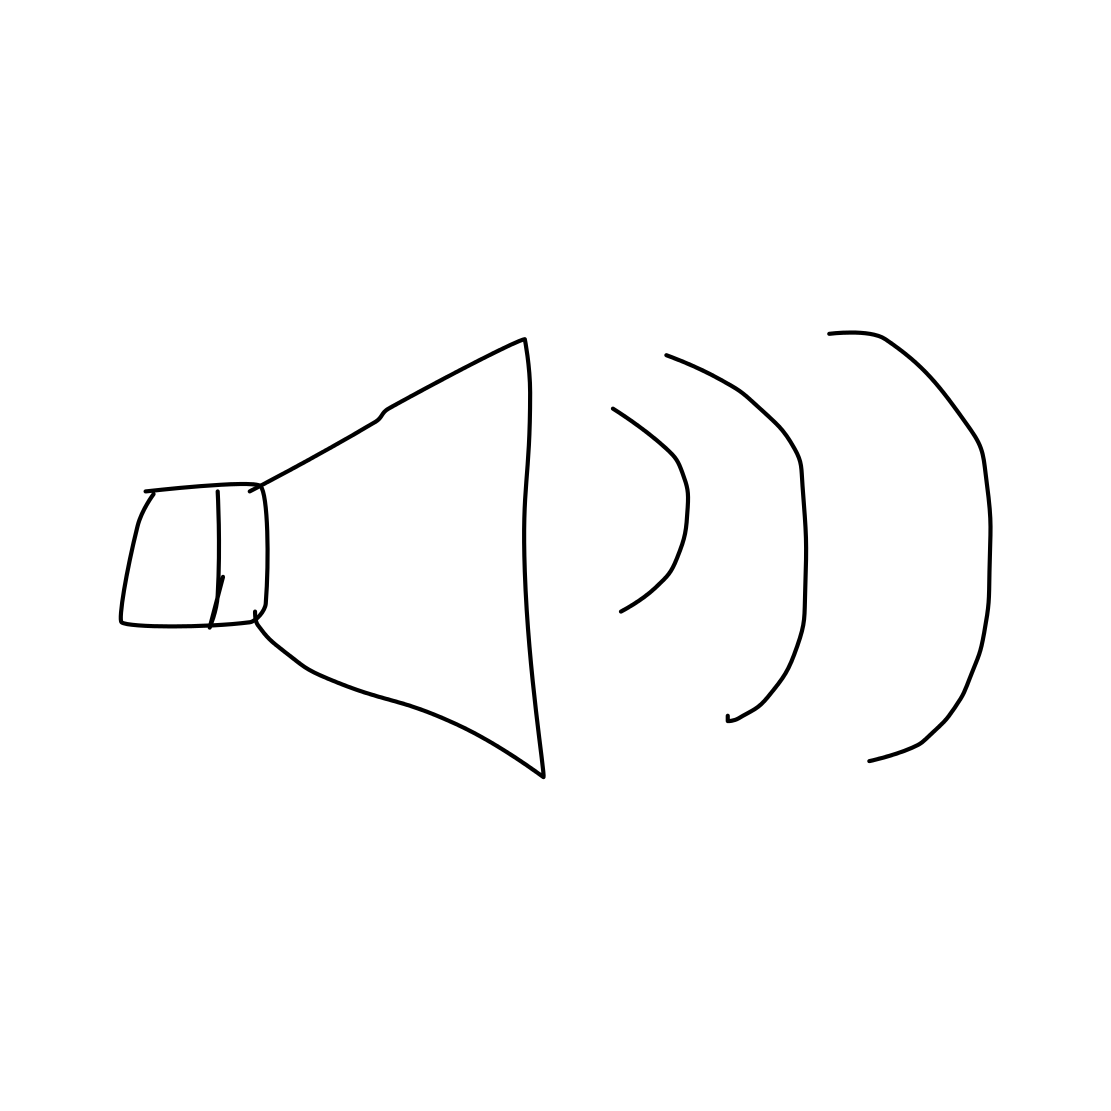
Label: loudspeaker